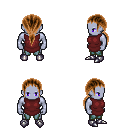
a pixel art fantasy rpg character, male body template, dark elf, purple skin, maroon tunic, teal pants, brown ponytail hairstyle, metal boots, four views (front, back, left, right), 2x2 character sprite sheet, small pixel art, hard edges, no anti-aliasing